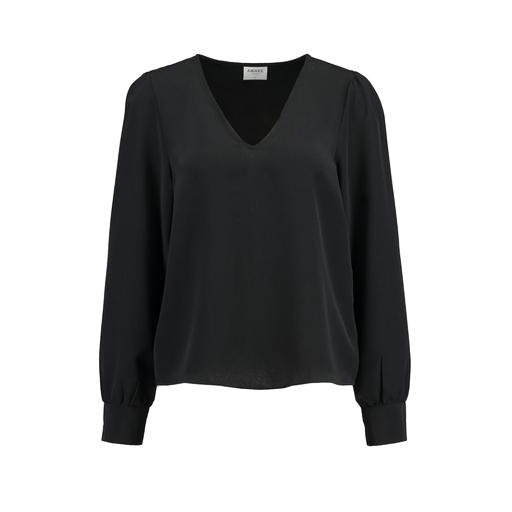
black v-neck top only macy, v-neck long-sleeve blouse, black long-sleeve v-neck top, white background